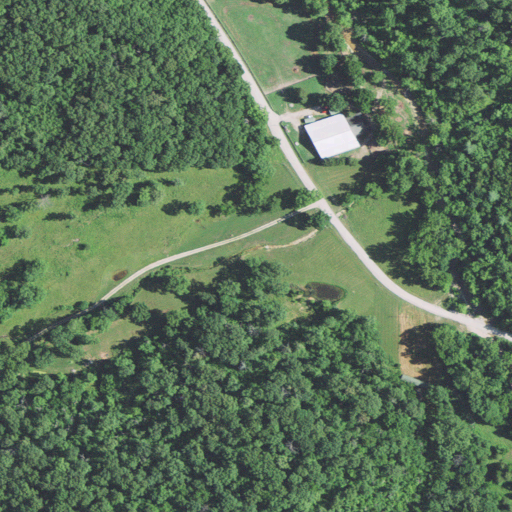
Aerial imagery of valley in Missouri named Primrose Hollow containing deciduous forest, pasture, open development, barren land, low intensity development, mixed forest, and high intensity development